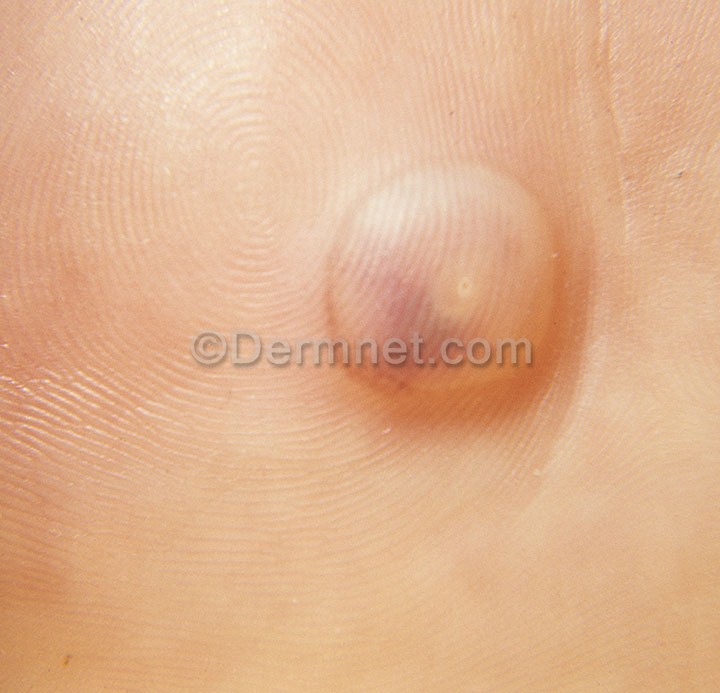
Disease: Warts Molluscum and other Viral Infections